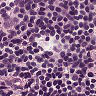
Metastatic tissue present: no